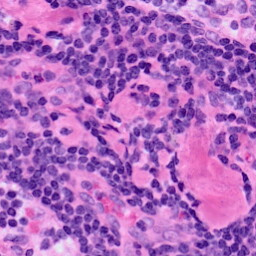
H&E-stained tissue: LymphNode